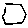
Label: hexagon